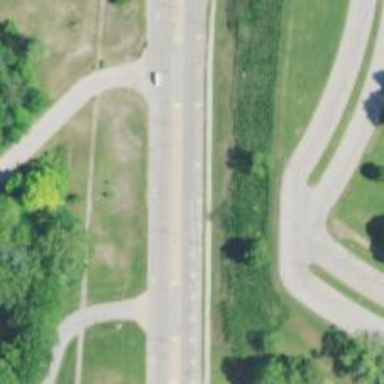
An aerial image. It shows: Secondary road.